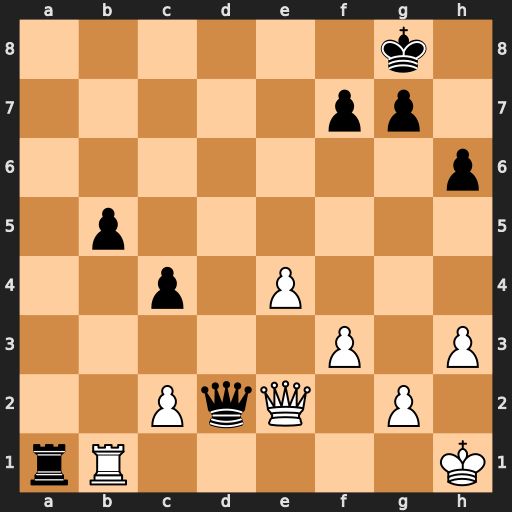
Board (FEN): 6k1/5pp1/7p/1p6/2p1P3/5P1P/2PqQ1P1/rR5K
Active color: w
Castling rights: -
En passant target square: -
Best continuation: Qxd2 Rxb1+ Kh2